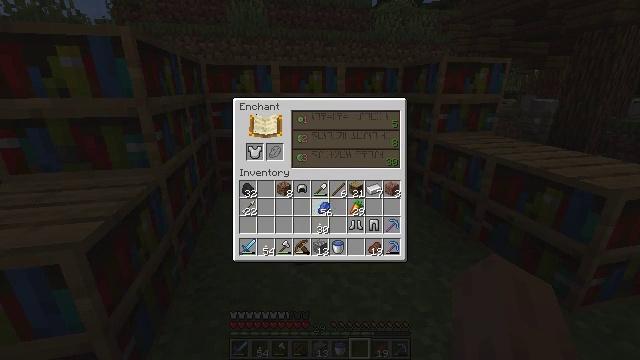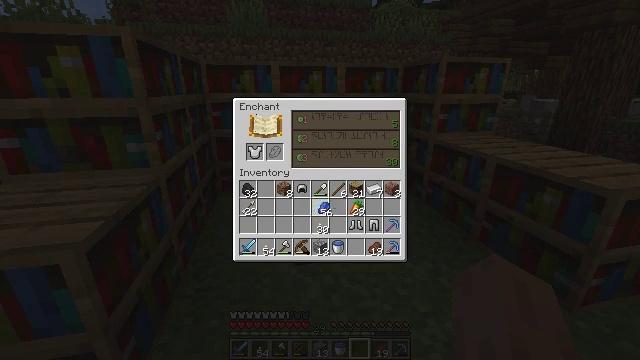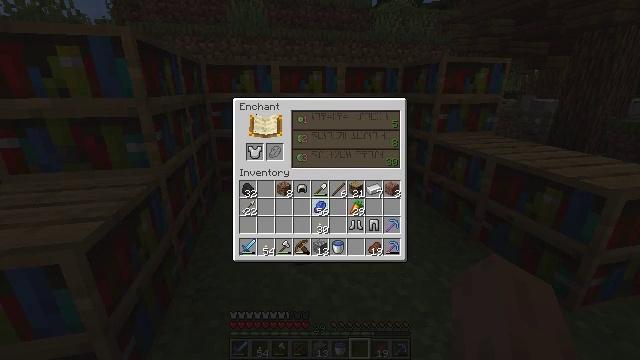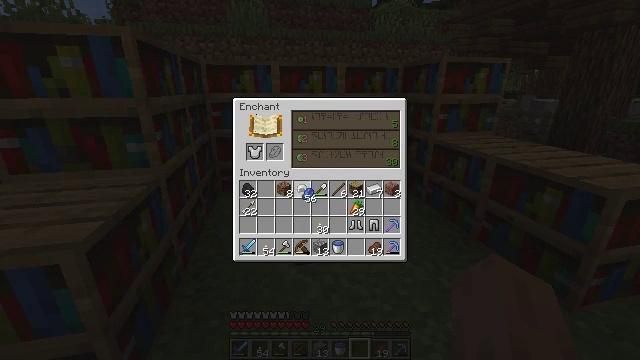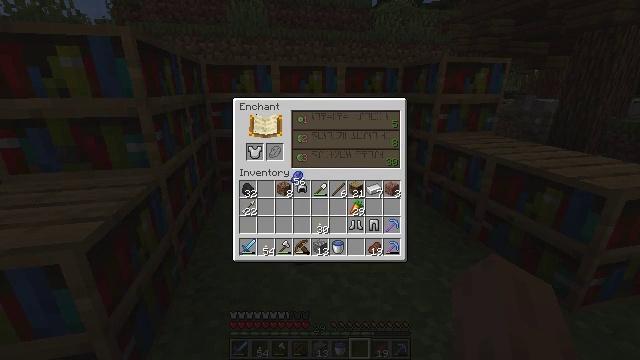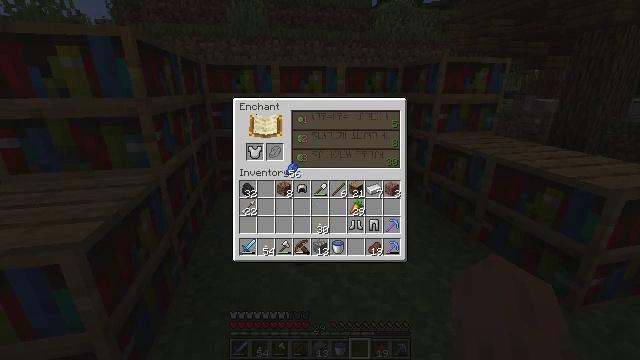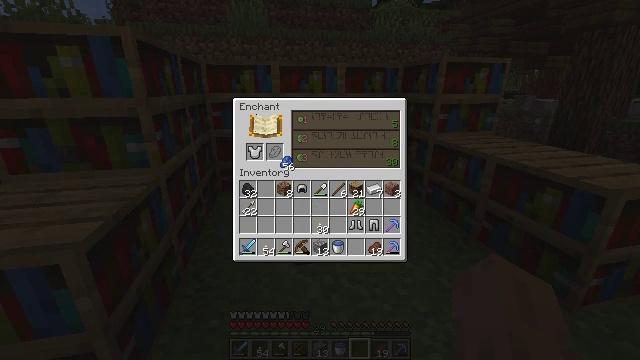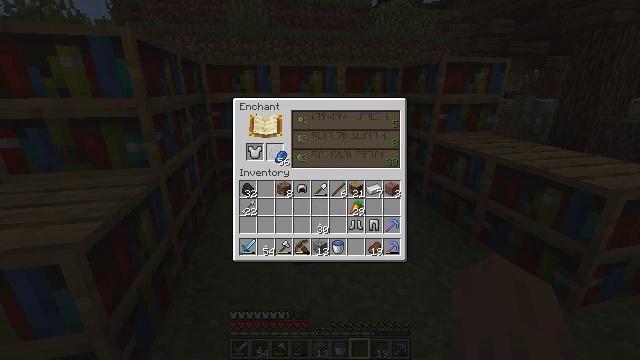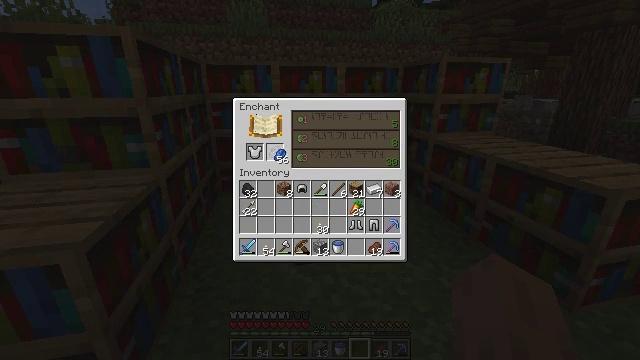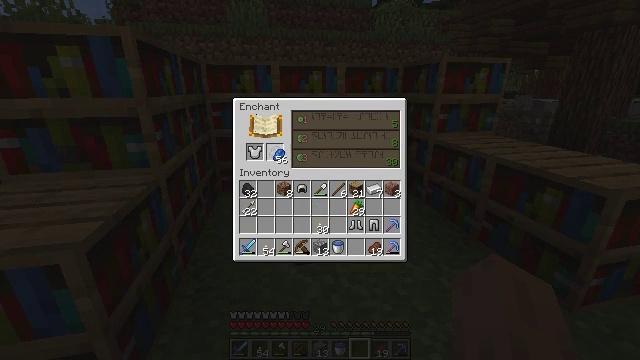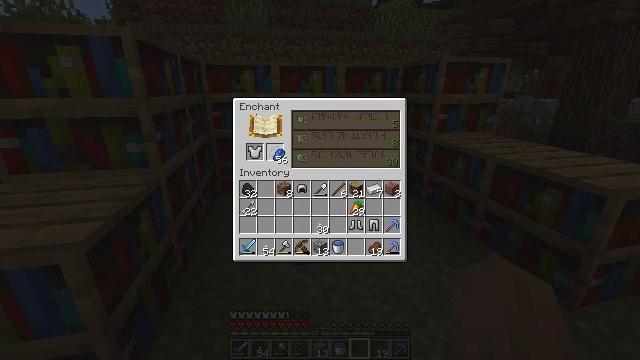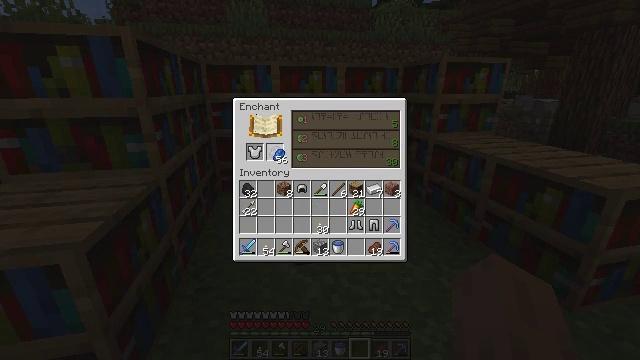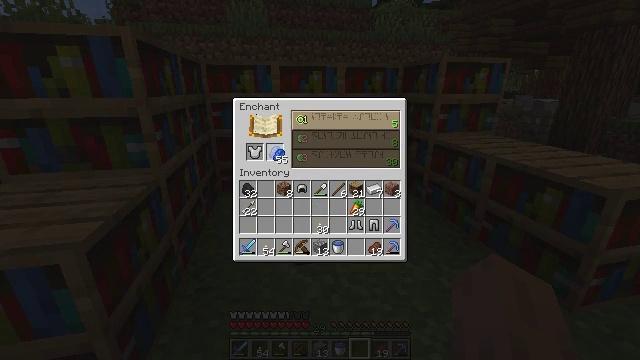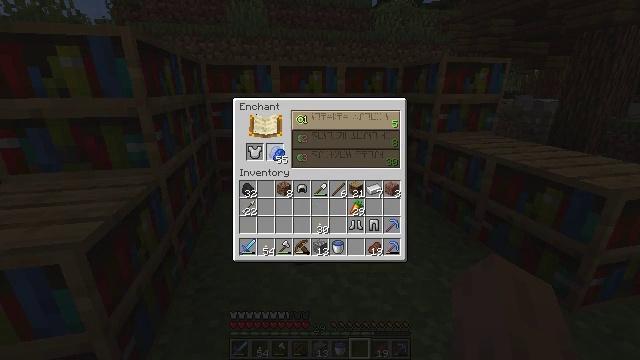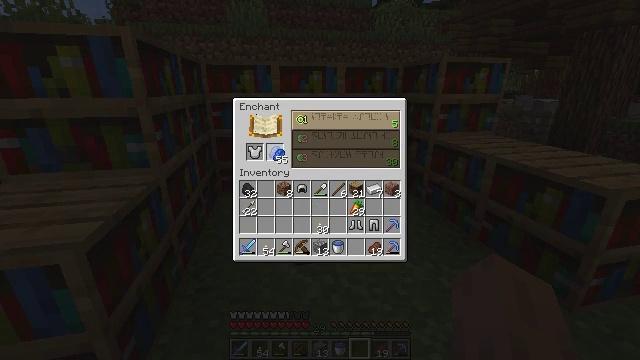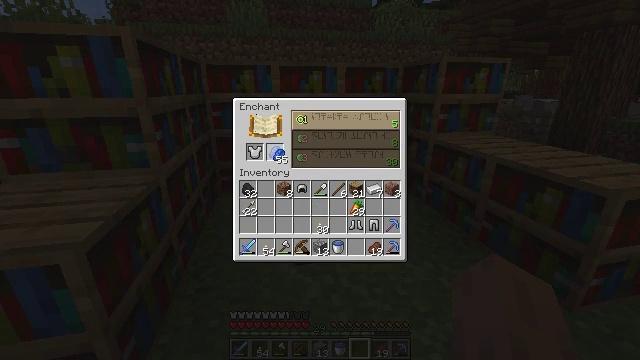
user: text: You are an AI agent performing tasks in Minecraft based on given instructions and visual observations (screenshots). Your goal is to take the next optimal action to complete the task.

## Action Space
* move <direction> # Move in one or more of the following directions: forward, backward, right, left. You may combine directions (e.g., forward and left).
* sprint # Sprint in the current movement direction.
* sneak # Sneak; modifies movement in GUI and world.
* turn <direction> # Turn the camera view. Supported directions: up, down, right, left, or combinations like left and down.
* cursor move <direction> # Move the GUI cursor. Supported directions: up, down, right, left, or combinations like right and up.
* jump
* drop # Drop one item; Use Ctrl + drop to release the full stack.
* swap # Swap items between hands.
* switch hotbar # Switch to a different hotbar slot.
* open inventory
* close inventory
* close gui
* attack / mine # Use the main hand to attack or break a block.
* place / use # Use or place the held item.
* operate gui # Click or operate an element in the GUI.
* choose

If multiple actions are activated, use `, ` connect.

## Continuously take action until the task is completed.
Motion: motion action
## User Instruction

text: Remove iron leggings from the inventory.
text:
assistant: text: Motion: operate gui
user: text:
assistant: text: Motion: operate gui
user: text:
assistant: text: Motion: cursor move left and up
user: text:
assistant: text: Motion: cursor move left and up
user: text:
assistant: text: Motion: cursor move up
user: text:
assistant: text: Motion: cursor move up
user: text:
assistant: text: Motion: no_op
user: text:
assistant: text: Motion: no_op
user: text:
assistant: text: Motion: choose
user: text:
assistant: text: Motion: choose
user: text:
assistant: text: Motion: choose
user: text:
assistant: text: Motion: no_op
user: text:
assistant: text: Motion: choose
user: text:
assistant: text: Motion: choose
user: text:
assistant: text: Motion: choose
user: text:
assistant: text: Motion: no_op
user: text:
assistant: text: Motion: choose
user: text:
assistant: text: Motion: choose
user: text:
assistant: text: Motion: no_op
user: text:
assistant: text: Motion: no_op
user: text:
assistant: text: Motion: cursor move right and down
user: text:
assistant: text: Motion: cursor move right and down
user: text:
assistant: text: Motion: no_op
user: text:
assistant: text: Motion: no_op
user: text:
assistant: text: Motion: no_op
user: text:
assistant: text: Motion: no_op
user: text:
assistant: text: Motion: no_op
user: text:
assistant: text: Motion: no_op
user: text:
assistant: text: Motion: no_op
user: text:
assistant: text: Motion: no_op